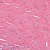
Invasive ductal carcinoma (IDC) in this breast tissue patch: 1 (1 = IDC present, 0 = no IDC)